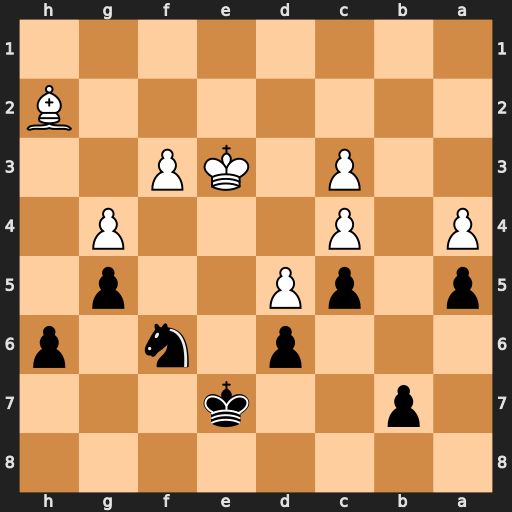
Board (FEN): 8/1p2k3/3p1n1p/p1pP2p1/P1P3P1/2P1KP2/7B/8
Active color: b
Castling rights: -
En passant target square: -
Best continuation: Nd7 Kd3 Nb6